Question: I'm trying to calculate the number of transitions that would be made in a run of Conway's GOL for a pxq matrix for n iterations. For instance, given 1 iteration with the initial state being 1 blinker (as below). there would be 5 transitions (2 births, 1 survival, 2 deaths from underpopulation). I've already got this working, but I'd like to convert this logic to run using CUDA. Below is what I want to port to CUDA.

code:
'''
static void gol() // call this iterations x's
{
int[] tempGrid = new int[rows * cols]; // grid holds init conditions
for (int i = 0; i < rows; i++)
{
for (int j = 0; j < cols; j++)
{
tempGrid[i * cols + j] = grid[i * cols + j];
}
}
for (int i = 0; i < rows; i++)
{
for (int j = 0; j < cols; j++)
{
int numNeighbors = neighbors(i, j); // finds # of neighbors
if (grid[i * cols + j] == 1 && numNeighbors > 3)
{
tempGrid[i * cols + j] = 0;
overcrowding++;
}
else if (grid[i * cols + j] == 1 && numNeighbors < 2)
{
tempGrid[i * cols + j] = 0;
underpopulation++;
}
else if (grid[i * cols + j] == 1 && numNeighbors > 1)
{
tempGrid[i * cols + j] = 1;
survival++;
}
else if (grid[i * cols + j] == 0 && numNeighbors == 3)
{
tempGrid[i * cols + j] = 1;
birth++;
}
}
}
grid = tempGrid;
}
'''
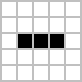
Answer: Your main slowdown is going to be main memory access. So I'd suggest that you pick a largish thread block size based on the hardware you have available. 256 (16x16) is a good choice for cross-hardware compatibility. Each of those thread blocks is going to calculate the results for a slightly smaller section of the board -- if you used 16x16, they'll calculate the results for a 14x14 section of the board, since there is a one element border. (The reason to use a 16x16 block to calculate a 14x14 chunk rather than a 16x16 chunk is for memory read coalescing.)
Divide the board up into (say) 14x14 chunks; that is your grid (organized however you see fit, but most likely something like 'board_width / 14', 'board_height / 14'.
Within the kernels, have each thread load its element into shared memory. Then syncthreads. Then have the middle 14x14 elements calculate the new value (using the values stored in shared memory) and write it back into global memory. The use of shared memory helps minimize global reads and writes. This is also the reason to have your thread block size as big as possible -- the edges and corners are "wasted" global memory accesses, since the values fetched there only get used 1 or 3 times, not 9 times.